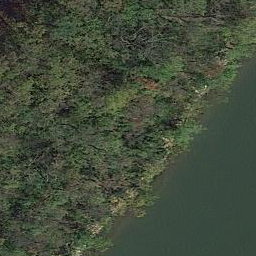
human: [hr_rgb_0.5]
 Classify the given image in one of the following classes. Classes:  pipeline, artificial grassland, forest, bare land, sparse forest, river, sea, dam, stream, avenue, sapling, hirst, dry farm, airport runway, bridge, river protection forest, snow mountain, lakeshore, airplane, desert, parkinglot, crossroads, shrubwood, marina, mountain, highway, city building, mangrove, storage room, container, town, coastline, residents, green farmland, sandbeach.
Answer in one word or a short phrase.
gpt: river protection forest